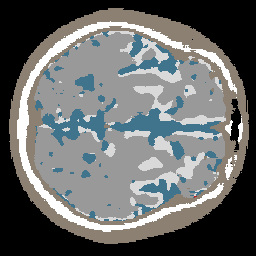
Label: no_lesion